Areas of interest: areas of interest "Xin Nan Road Hardware City (Yan'an Road)"
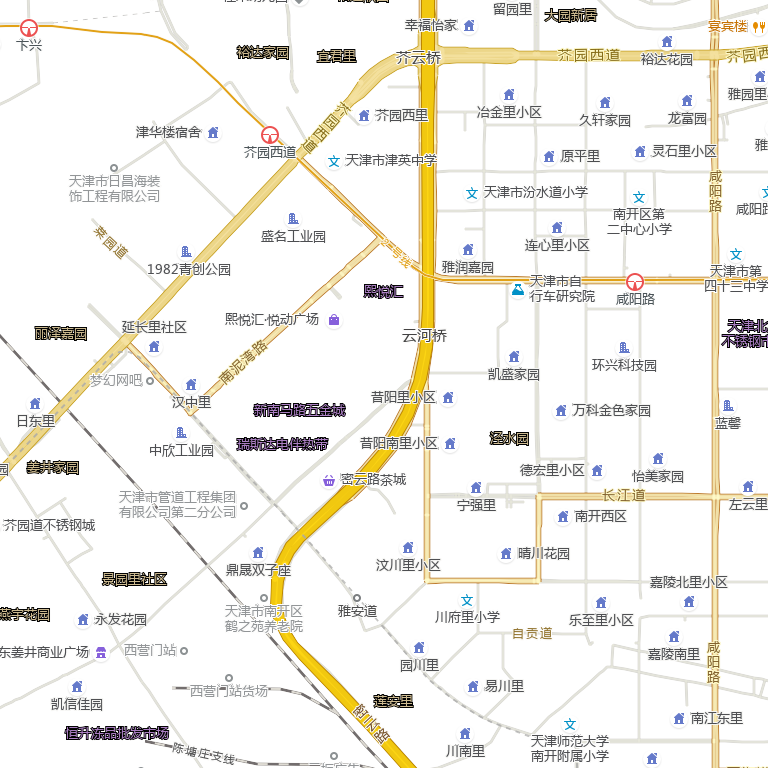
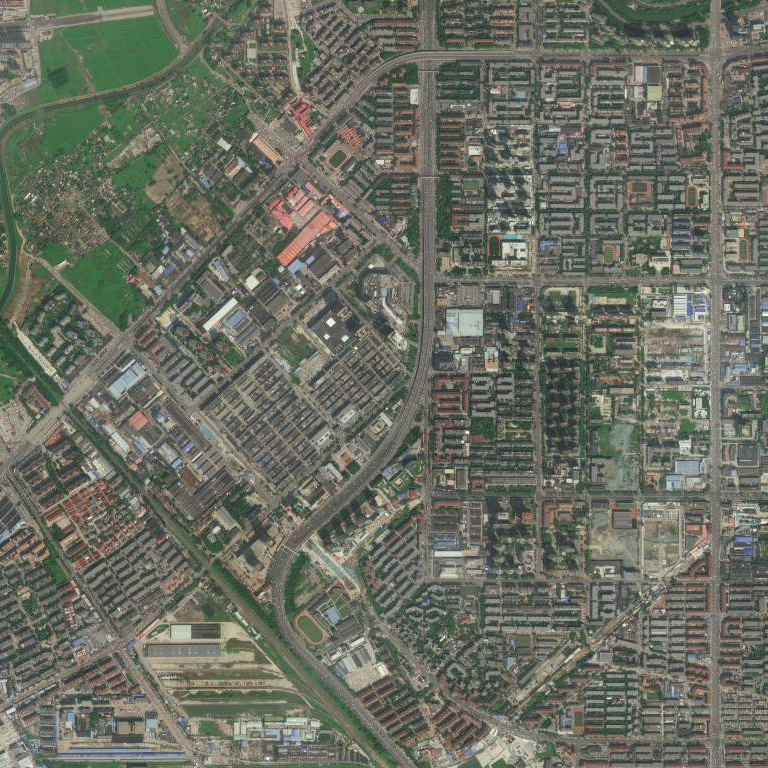